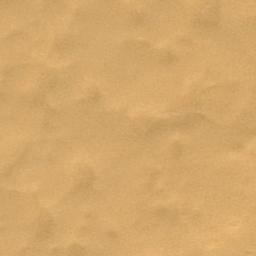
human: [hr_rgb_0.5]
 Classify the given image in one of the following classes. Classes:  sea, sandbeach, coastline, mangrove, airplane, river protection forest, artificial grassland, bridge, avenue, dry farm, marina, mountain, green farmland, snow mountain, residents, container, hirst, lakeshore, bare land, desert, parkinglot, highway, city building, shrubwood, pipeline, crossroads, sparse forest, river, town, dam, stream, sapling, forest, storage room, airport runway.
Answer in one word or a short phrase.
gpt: desert